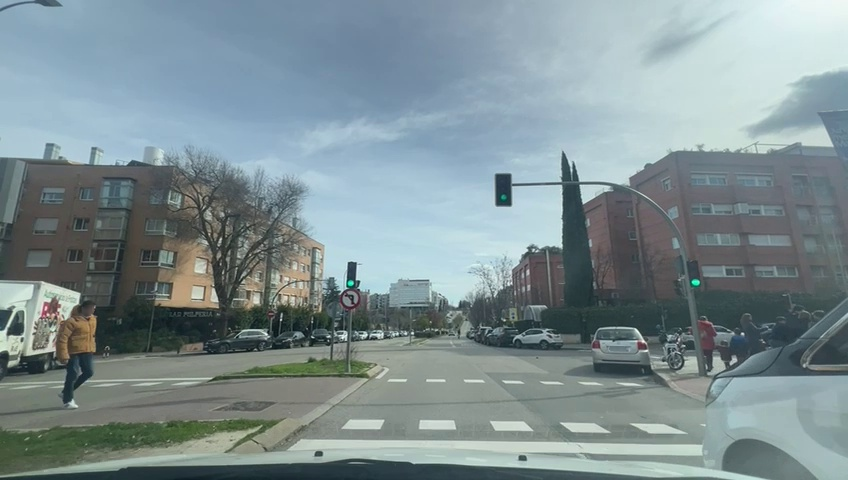
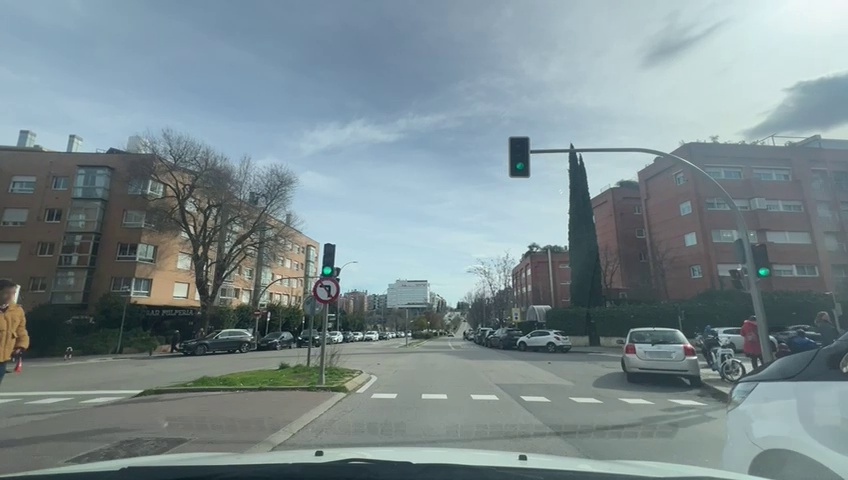
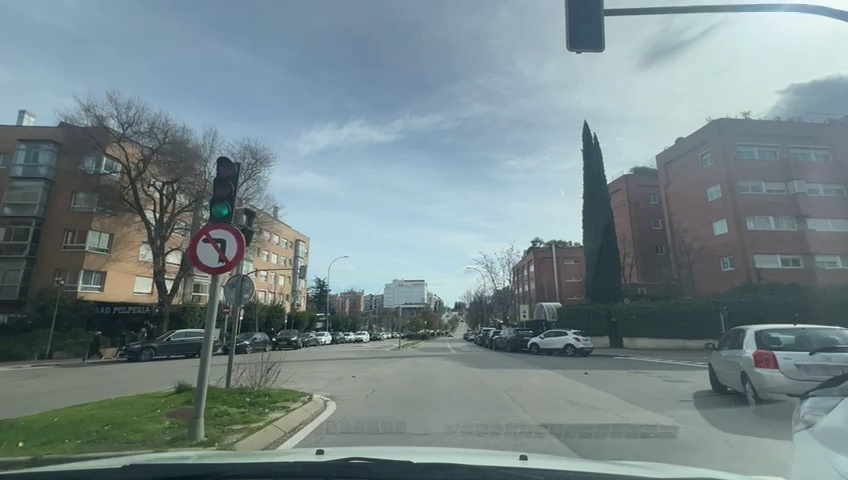
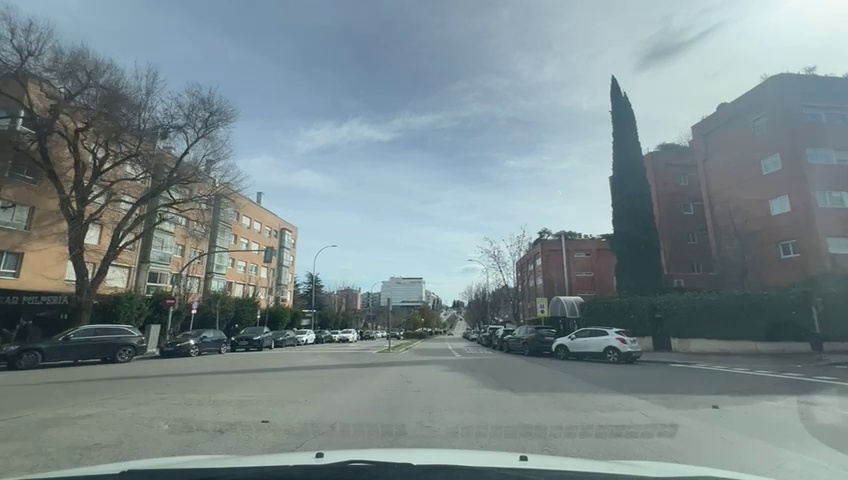
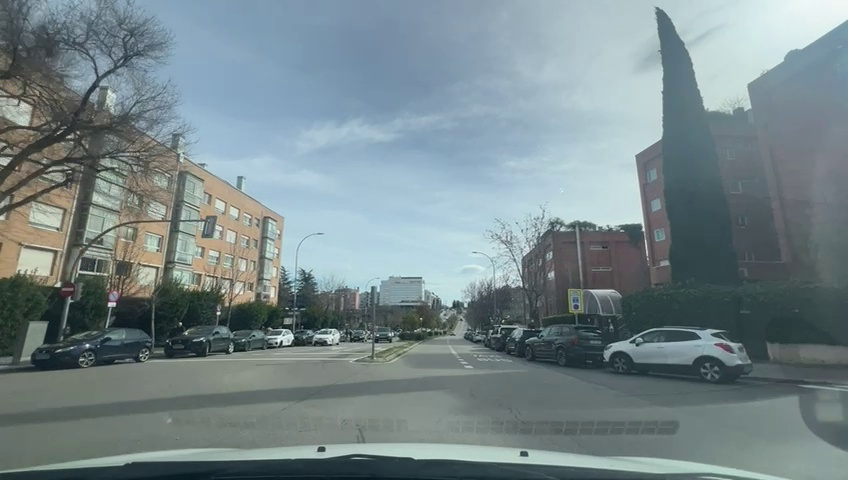
Situation: Pedestrian
Question: Is the ego vehicle traveling on a narrow street with sidewalks or bike lanes directly adjacent to the roadway?
Answer: Yes
Reasoning: The Ego vehicle is driving on an urban street, passing through a pedestrian crossing. On the left, a pedestrian is approaching the road. The Ego vehicle is in the left of the two available lanes, and there is a median separating the opposite direction of traffic; the pedestrian is in the middle of this median, walking perpendicularly to the Ego vehicle.

Situation: Pedestrian
Question: Are pedestrians or cyclists moving alongside the ego vehicle on the right side?
Answer: No
Reasoning: The Ego vehicle is driving on an urban street, passing through a pedestrian crossing. On the left, a pedestrian is approaching the road. The Ego vehicle is in the left of the two available lanes, and there is a median separating the opposite direction of traffic; the pedestrian is in the middle of this median, walking perpendicularly to the Ego vehicle.

Situation: Pedestrian
Question: Could a pedestrian's current path intersect with the trajectory of the ego vehicle?
Answer: Yes
Reasoning: The Ego vehicle is driving on an urban street, passing through a pedestrian crossing. On the left, a pedestrian is approaching the road. The Ego vehicle is in the left of the two available lanes, and there is a median separating the opposite direction of traffic; the pedestrian is in the middle of this median, walking perpendicularly to the Ego vehicle.

Situation: Pedestrian
Question: Are pedestrians or cyclists moving alongside the ego vehicle on the left side?
Answer: Yes
Reasoning: The Ego vehicle is driving on an urban street, passing through a pedestrian crossing. On the left, a pedestrian is approaching the road. The Ego vehicle is in the left of the two available lanes, and there is a median separating the opposite direction of traffic; the pedestrian is in the middle of this median, walking perpendicularly to the Ego vehicle.